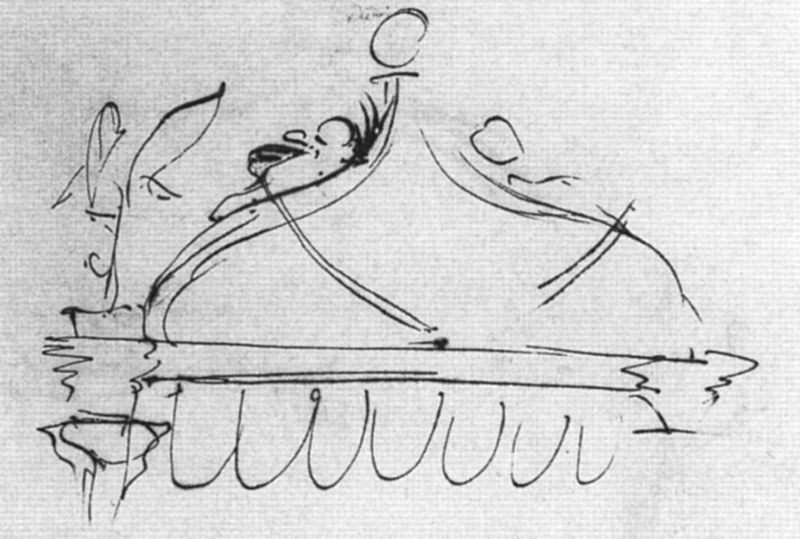
Titel: Baldachin
Künstler: Giovanni Lorenzo Bernini
Standort: Rom, S. Pietro (EU - I - Latium)
Schlagwörter: weiß, schwarz, skizze, säule, zeichnung, dach, haube, mütze, kreis, turm, engel, schnell, papier, studie, linien, kuppel, striche, bögen, tusche, linie, kugel, tinte, daumier, kapitell, picasso, aufsatz, vertikale, franz marc, abschluss, schlampig, kritzeln, krizeln, béeistift